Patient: sex F, age 89
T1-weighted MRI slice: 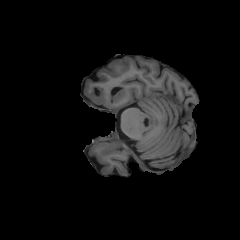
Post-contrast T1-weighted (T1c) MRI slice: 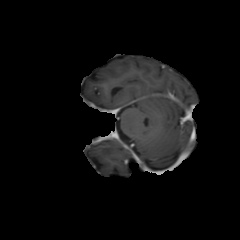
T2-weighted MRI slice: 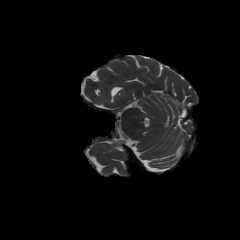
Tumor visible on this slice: no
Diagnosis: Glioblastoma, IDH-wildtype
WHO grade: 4